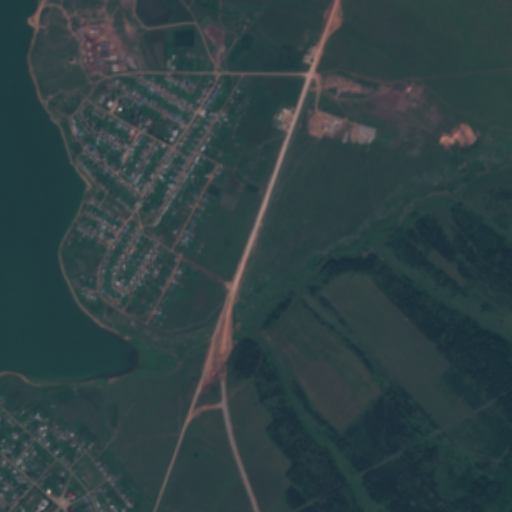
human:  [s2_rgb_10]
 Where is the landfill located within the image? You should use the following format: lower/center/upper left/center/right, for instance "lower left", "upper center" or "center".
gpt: There is no landfill in the image.